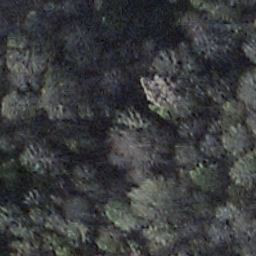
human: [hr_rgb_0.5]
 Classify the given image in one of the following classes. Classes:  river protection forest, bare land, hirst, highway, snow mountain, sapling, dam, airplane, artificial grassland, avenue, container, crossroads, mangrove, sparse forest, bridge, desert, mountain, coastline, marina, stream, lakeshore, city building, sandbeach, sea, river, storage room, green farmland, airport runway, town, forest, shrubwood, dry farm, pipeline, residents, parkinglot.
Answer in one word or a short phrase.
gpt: shrubwood